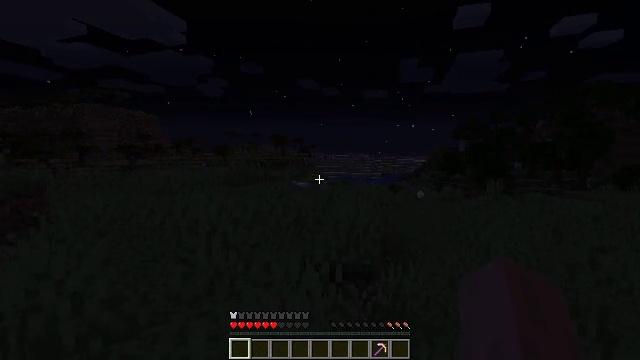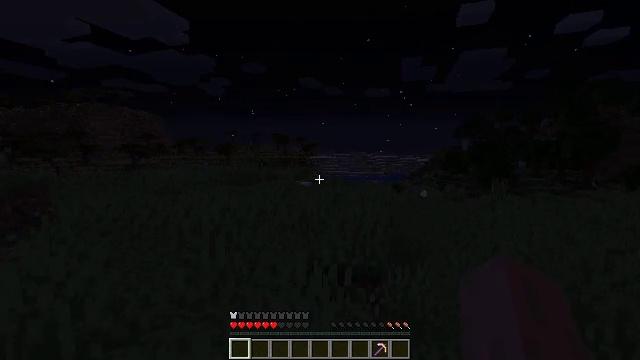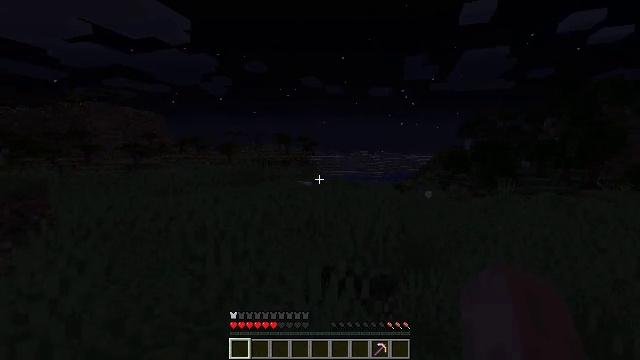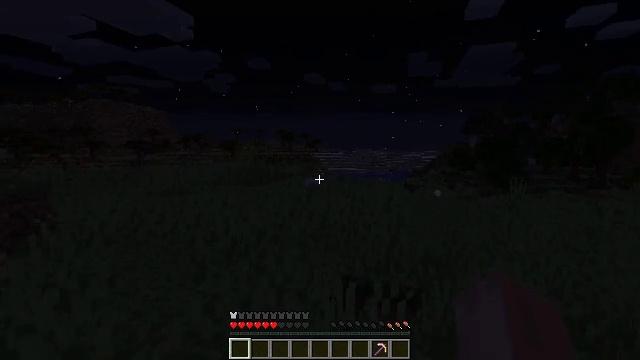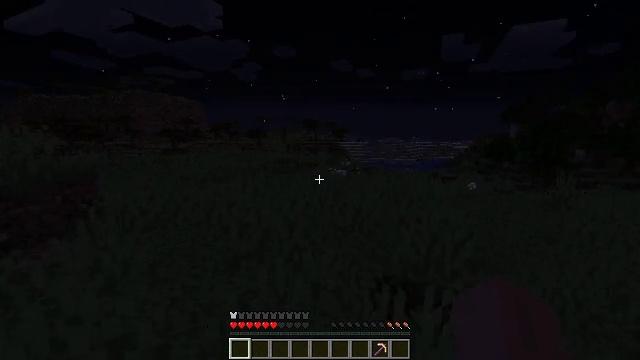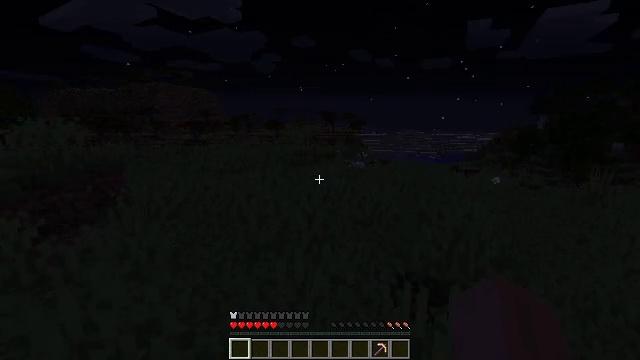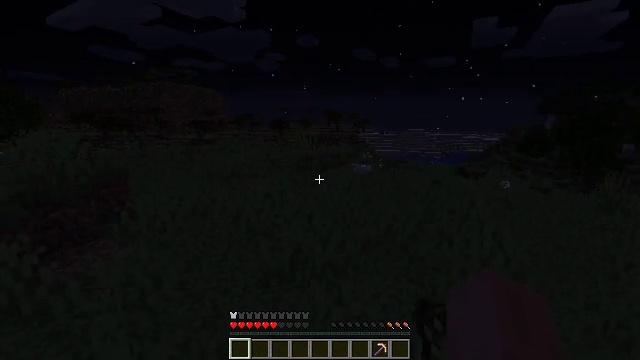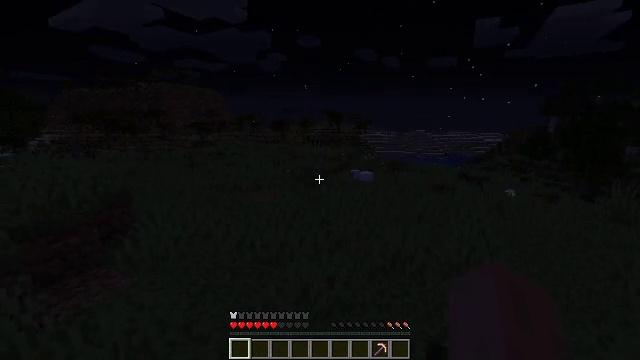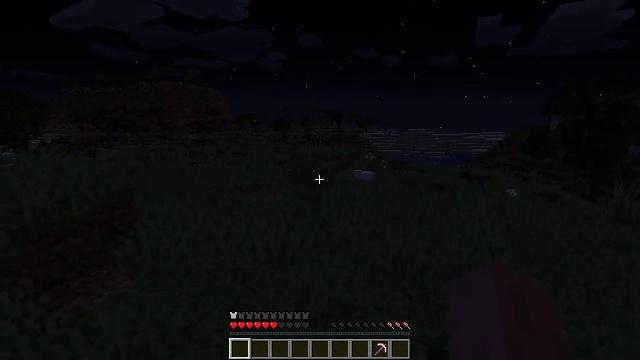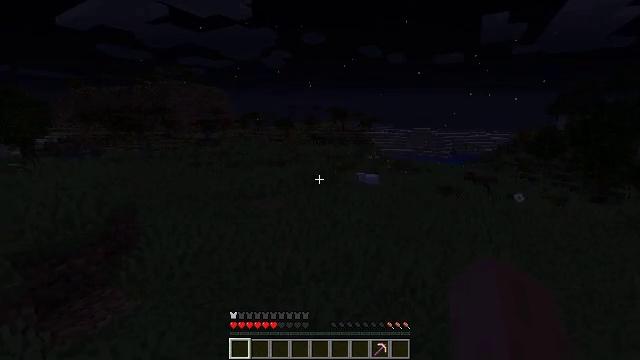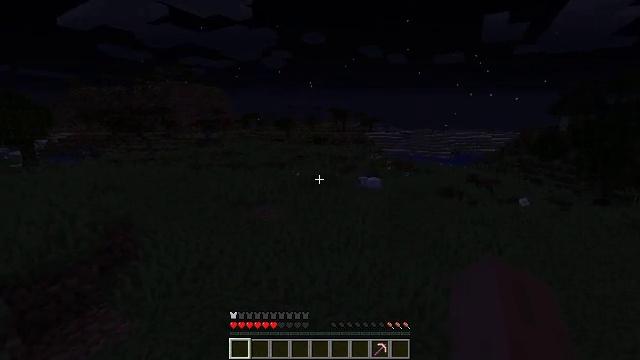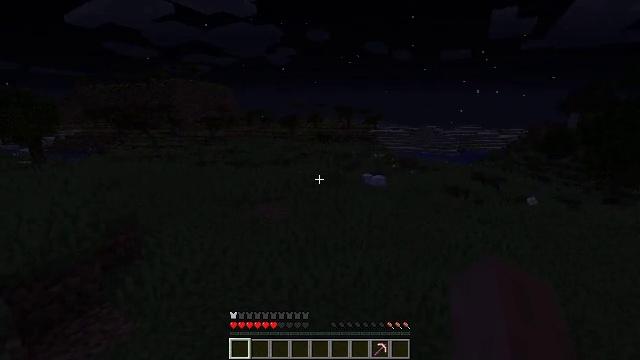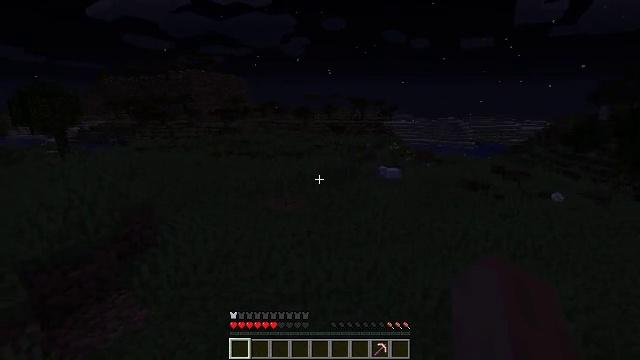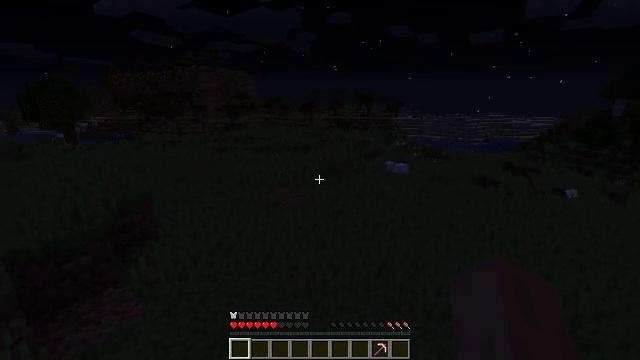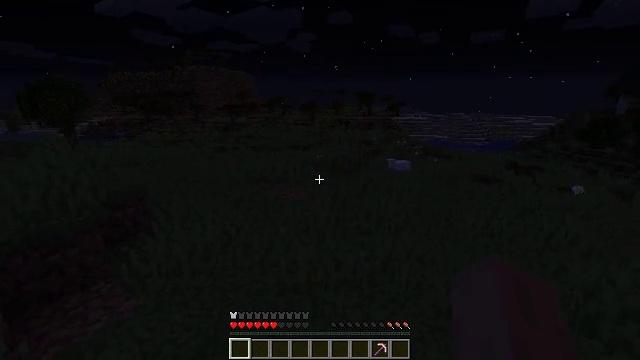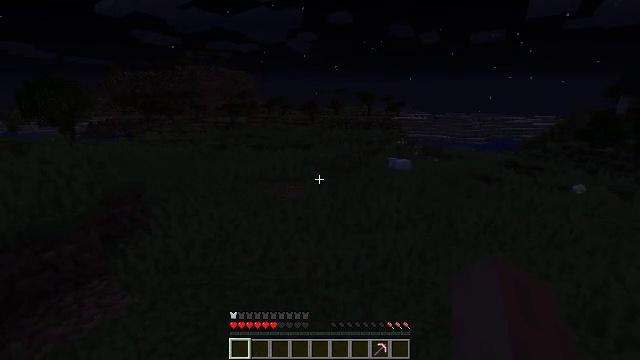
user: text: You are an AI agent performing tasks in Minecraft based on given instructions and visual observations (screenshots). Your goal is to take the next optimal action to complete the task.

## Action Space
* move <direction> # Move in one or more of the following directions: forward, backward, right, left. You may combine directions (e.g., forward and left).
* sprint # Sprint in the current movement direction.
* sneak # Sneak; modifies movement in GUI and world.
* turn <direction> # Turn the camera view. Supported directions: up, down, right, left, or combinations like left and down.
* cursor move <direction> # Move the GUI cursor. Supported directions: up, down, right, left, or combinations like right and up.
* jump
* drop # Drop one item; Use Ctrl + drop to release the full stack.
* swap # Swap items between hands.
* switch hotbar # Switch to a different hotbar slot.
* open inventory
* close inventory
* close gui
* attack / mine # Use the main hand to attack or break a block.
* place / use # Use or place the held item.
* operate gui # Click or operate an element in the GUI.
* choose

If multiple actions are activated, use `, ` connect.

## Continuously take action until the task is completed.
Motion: motion action
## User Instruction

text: Gather grass block for landscaping.
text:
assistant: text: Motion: move forward and move left
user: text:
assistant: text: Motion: move forward and move left
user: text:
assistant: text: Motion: move forward and move left
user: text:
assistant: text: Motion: move forward and move left, turn left and down
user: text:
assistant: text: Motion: move forward and move left, turn left and down
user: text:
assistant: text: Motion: move forward, jump
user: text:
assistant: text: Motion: move forward, jump
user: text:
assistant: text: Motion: move forward, jump
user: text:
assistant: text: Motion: move forward, jump
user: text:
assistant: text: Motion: move forward, jump
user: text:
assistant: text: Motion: move forward, jump
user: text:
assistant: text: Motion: move forward, turn left and down, jump
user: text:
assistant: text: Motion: move forward, turn left, jump
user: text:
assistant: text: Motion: move forward, jump
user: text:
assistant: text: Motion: move forward, jump
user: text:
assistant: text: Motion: move forward, jump
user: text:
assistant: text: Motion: move forward, jump
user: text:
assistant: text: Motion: move forward, jump
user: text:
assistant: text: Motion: move forward, jump
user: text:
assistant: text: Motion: move forward, jump
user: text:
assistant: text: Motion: move forward, jump
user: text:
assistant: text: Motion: move forward, jump
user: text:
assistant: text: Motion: move forward, jump
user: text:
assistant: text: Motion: move forward and move left, jump
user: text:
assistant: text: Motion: move forward and move left
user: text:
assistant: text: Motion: move forward and move left
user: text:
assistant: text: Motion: move forward and move left
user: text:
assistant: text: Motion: move forward and move left
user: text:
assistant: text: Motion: move forward and move left
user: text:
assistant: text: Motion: move forward and move left